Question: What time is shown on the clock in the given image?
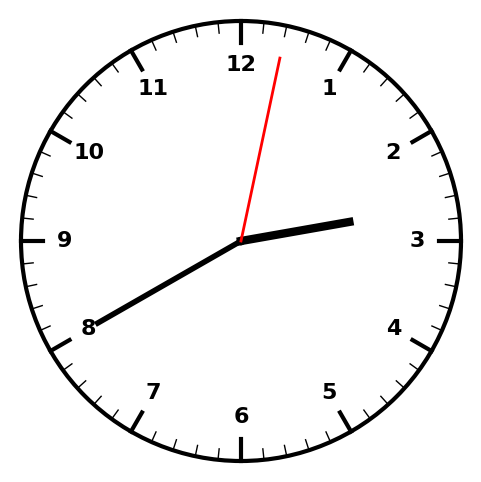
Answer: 02:40:02